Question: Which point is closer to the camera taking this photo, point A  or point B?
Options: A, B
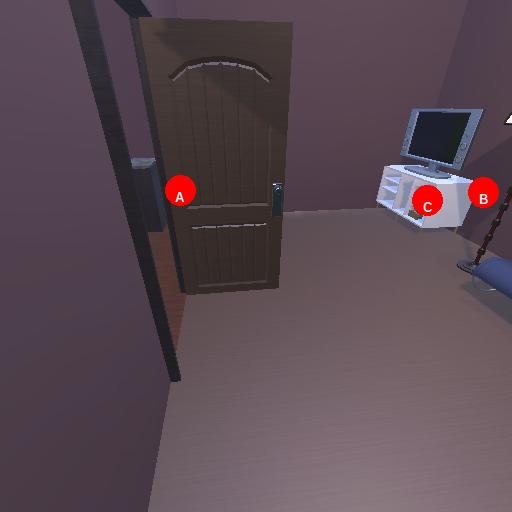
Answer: A